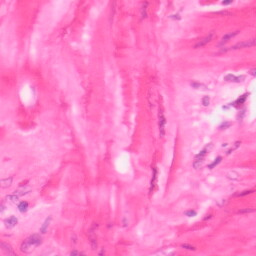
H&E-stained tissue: Colon